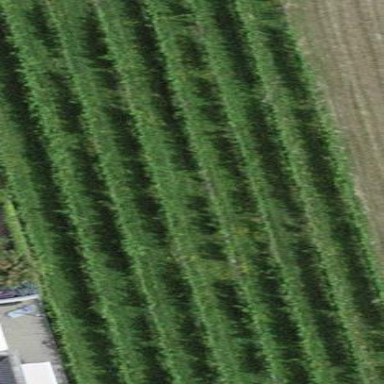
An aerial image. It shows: Vineyard growing grapes.